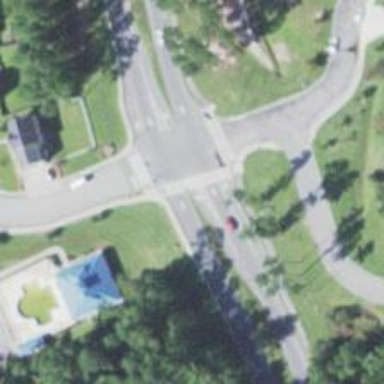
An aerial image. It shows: Road with stop sign.